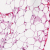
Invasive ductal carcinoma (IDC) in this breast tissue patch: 0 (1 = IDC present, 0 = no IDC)